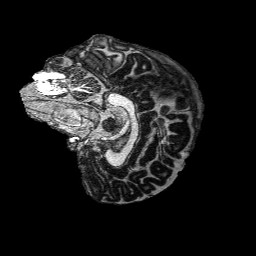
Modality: MP2RAGE
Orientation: sagittal